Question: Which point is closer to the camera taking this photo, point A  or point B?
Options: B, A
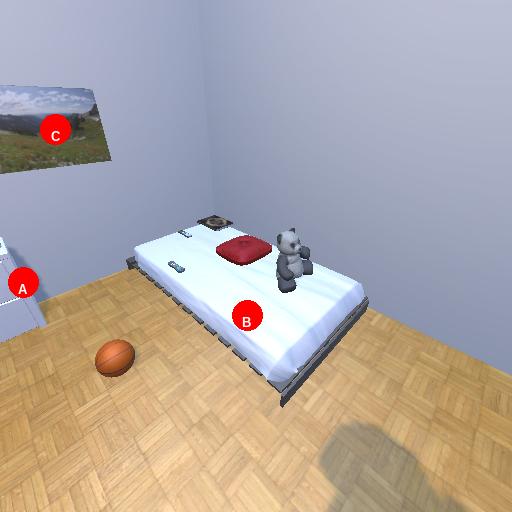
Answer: B